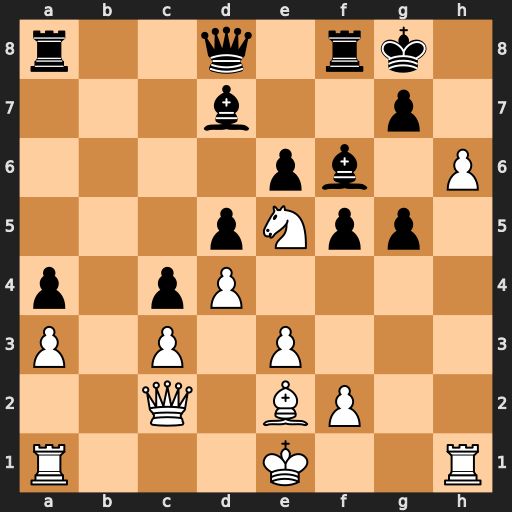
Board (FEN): r2q1rk1/3b2p1/4pb1P/3pNpp1/p1pP4/P1P1P3/2Q1BP2/R3K2R
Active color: w
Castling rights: KQ
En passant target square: -
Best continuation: h7+ Kh8 Ng6#